【题型】解答题　【知识点】立体几何　【难度】easy
如图，三棱锥 \(P-ABC\) 中，底面 \(ABC\) 是正三角形，\(PA \perp\) 底面 \(ABC\)，\(AG \perp\) 平面 \(PBC\)，垂足为 \(G\)。

\noindent
(1) \(G\) 是否可能是 \(\triangle PBC\) 的垂心，请说明理由 \\[6pt]
\noindent
(2) 若 \(G\) 恰是 \(\triangle PBC\) 的重心，求直线 \(AB\) 与平面 \(PBC\) 所成角的大小.
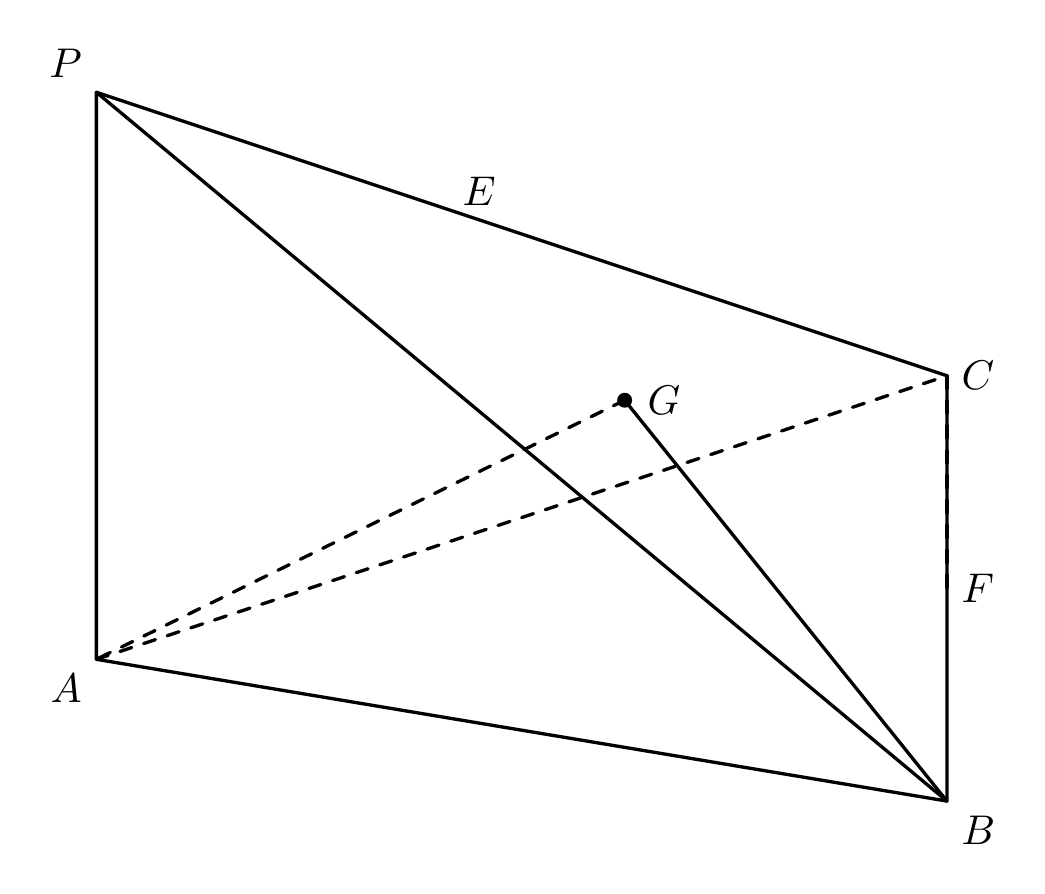
【解答】
\noindent
\textbf{【答案】}
(1) 不是，理由见解析 \\
(2) \(\dfrac{\pi}{4}\)
\vspace{1em}
\noindent
\textbf{【分析】}
(1) 先假设 \(G\) 是垂心，得出 \(BG \perp PC\)，结合条件推出 \(AB \perp AC\)，这与已知矛盾，从而可得 \(G\) 不是 \(\triangle PBC\) 的垂心； \\
(2) 由 \(AG \perp\) 平面 \(PBC\)，可得 \(\angle ABG\) 为所求的 \(AB\) 与平面 \(PBC\) 所成角大小，利用解三角形知识计算 \(\angle ABG\) 即得答案。
\vspace{1em}
\noindent
\textbf{【详解】}
(1) 如图：假设 \(G\) 是 \(\triangle PBC\) 的垂心，则：\(BG \perp PC\)， \\
又因为 \(AG \perp\) 平面 \(PBC\)，\(PC \subset\) 平面 \(PBC\)， \\
所以 \(AG \perp PC\)，又 \(AG \cap BG = G\)，\(AG, BG \subset\) 平面 \(ABG\)， \\
所以 \(PC \perp\) 平面 \(ABG\)，\(AB \subset\) 平面 \(ABG\)， \\
所以 \(PC \perp AB\)，又因为 \(PA \perp\) 底面 \(ABC\)， \\
所以 \(PA \perp AB\)，又 \(PA \cap PC = P\)，\(PA, PC \subset\) 平面 \(PAC\)， \\
所以 \(AB \perp\) 平面 \(PAC\)，所以 \(AB \perp AC\)，与底面 \(ABC\) 是正三角形矛盾， \\
所以 \(G\) 不是 \(\triangle PBC\) 的垂心。
\vspace{1em}
\noindent
(2) 因为 \(AG \perp\) 平面 \(PBC\)， \\
所以 \(\angle ABG\) 为所求的 \(AB\) 与平面 \(PBC\) 所成角大小， \\
取 \(BC\) 中点 \(F\)，连结 \(AF, PF\)， \\
不妨设 \(AB = 2\)，\(GF = t\)，则：\(AF = \sqrt{3}\)，\(PG = 2t\)，\(PF = 3t\)， \\
因为 \(AG \perp\) 平面 \(PBC\)，所以：\(AG \perp PF\)， \\
又因为 \(PA \perp\) 底面 \(ABC\)，所以 \(PA \perp AF\)， \\
所以在三角形 \(PAF\) 中，有 \(AF^2 = GF \cdot PF = 3t^2\)， \\
所以 \(t = 1\)，所以 \(AG = \sqrt{2}\)，又 \(AB = 2\)， \\
所以 \(\angle ABG = \dfrac{\pi}{4}\)， \\
所以 \(AB\) 与平面 \(PBC\) 所成角大小为 \(\dfrac{\pi}{4}\)。

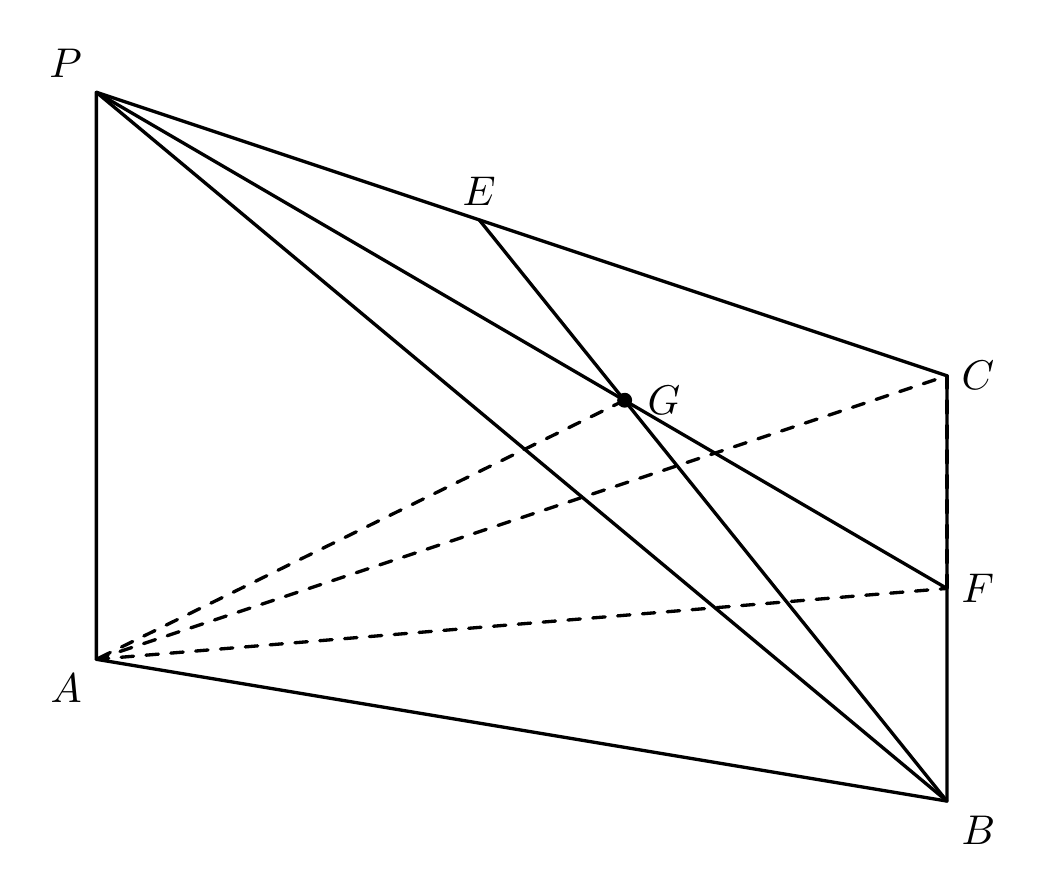